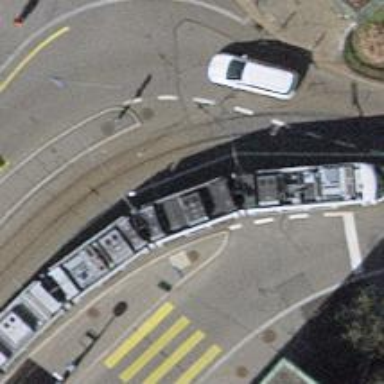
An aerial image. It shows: Tram stop for public transport.